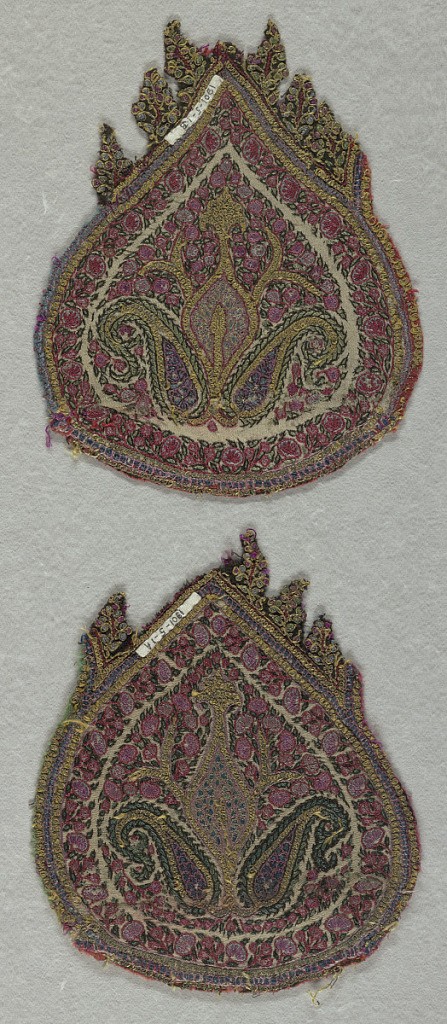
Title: Fragments
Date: early 19th century
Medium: silk and metallic thread on wool foundation Technique: embroidery on twill weave
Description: Boteh shaped fragments. Motifs embroidered in purple, blues, golds, and greens on white ground.